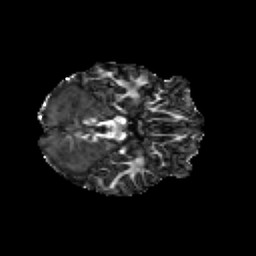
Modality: FA
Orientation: axial
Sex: female
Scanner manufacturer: siemens
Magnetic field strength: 3 T
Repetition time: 5 s
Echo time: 0.071 s